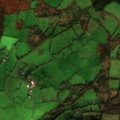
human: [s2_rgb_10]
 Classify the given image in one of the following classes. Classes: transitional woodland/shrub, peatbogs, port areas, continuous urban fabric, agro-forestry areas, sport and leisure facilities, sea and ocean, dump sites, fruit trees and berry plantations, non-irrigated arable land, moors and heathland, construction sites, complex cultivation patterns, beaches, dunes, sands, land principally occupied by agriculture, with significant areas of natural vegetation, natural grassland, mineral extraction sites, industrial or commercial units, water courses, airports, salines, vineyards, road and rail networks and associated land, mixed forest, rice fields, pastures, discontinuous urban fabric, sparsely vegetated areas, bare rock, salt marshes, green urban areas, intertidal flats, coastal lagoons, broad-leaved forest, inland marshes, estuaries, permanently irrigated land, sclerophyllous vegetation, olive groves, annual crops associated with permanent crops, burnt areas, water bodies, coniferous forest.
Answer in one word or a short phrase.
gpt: pastures, coniferous forest